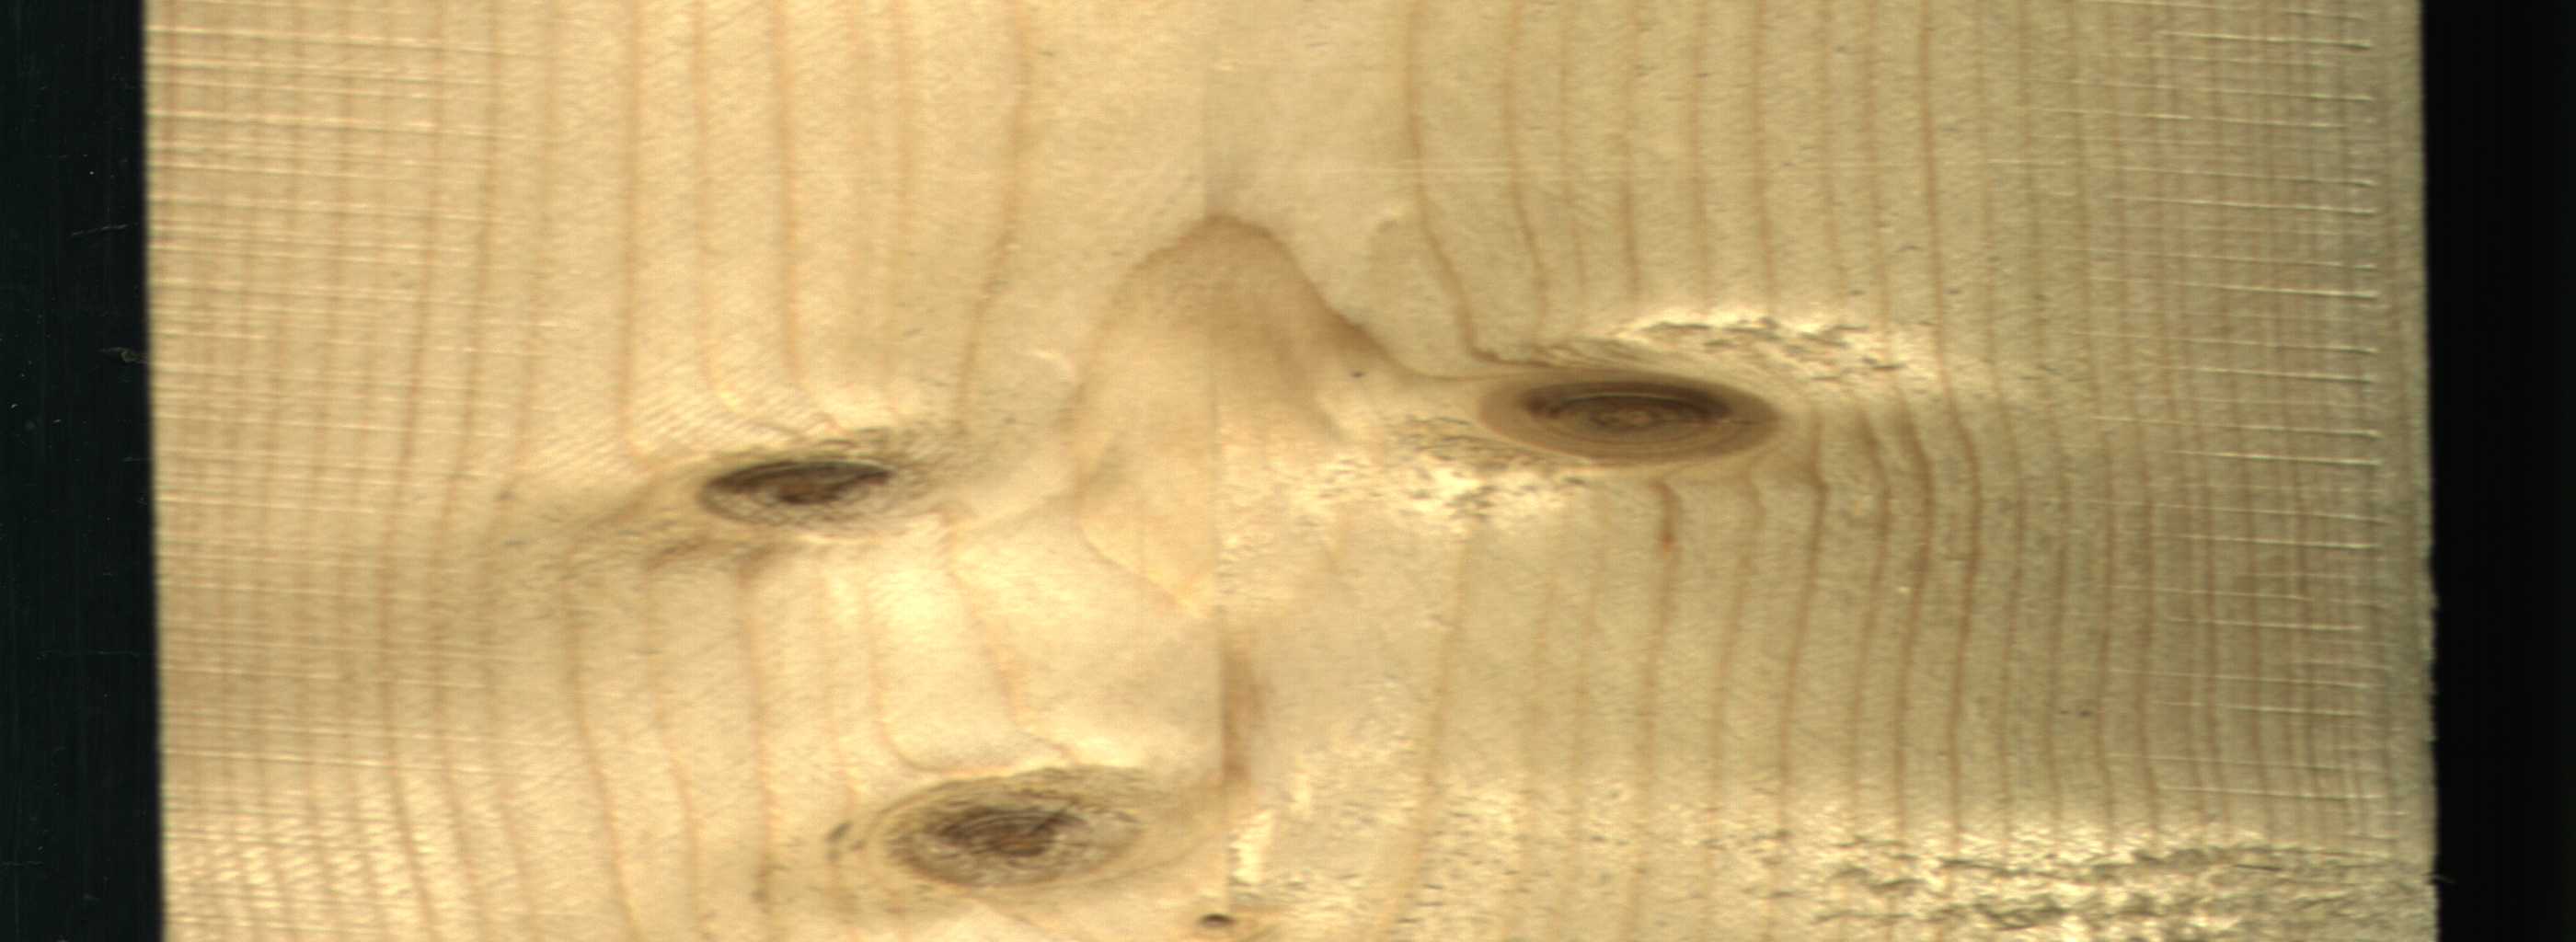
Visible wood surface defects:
Live_Knot
Live_Knot
Live_Knot
Live_Knot